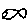
Label: fish